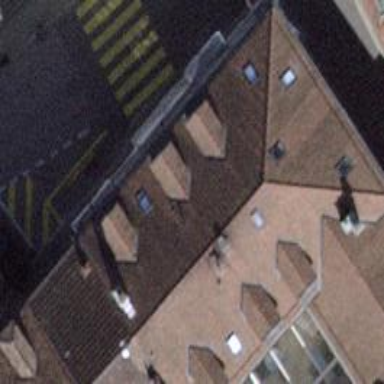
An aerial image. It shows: Restaurant.